Question: Using KendoUI I need to replace an exiting DotNet Charting line graph with KendoUI. Is there a way to reduce the number of vertical lines in the KendoUI line graph?
The following is an Image of the chart I'm replacing and my KendoUi chart:

This is my Kendo UI script:
'''
jQuery('#divChart').kendoChart({
title: {
text: "Overall Score out of 100",
align: "left", font: "18px Arial, Verdana, sans-serif"
},
seriesDefaults: { type: "line" },
legend: { position: "bottom" },
tooltip: { visible: true, format: "{0}%" },
valueAxis:
{
min: 70,
max: 95,
plotBands:
[
{ from: 70, to: 75, color: "#EDF5FF" },
{ from: 80, to: 85, color: "#EDF5FF" },
{ from: 90, to: 95, color: "#EDF5FF" }
]
},
series:
[
{
name: "Some Product",
color:"004990",
tooltip:
{
visible: true,
template: "<b>Some Product</b><br/>Current Score: #= value # "
},
data: [88.27,89.03,89.37,89.65,90.79,90.62,89.67,89.8,89.84,88.99,88.84,88.99,88.15,88.04,87.34,86.95,86.88,86.84,87.07,86.85,86.91,87.31,87.65,87.77,88.21,88.12,88.15,88.62,88.4,88.02,87.9,88.26,88.22,88.2,88.06,88,88.47,88.43,89.09,89.01,88.74,88.98,88.91,89.19,89.61,89.8,89.99,89.48,88.91,88.57,88.74,88.84,89.41,89.46,89.81,89.74,89.75,89.77,89.29,89.52,89.34]
},
{
name: "Some Market Segment",
color:"da7633",
tooltip:
{
visible: true,
template: "<b>Some Market Segment</b><br/>Current Score: #= value # "
},
data: [79.47,79.52,79.34,79.91,80.1,79.2,79.01,78.97,78.95,78.83,78.81,78.01,77.63,77.66,76.53,74.87,75.22,75.74,75.12,74.73,74.89,74.78,74.92,74.95,74.67,74.57,75.15,75.32,75.01,74.2,73.82,73.78,72.77,72.76,71.8,71.81,72.13,72.46,72.24,72.46,72.49,72.98,73.34,74.01,74.13,74.3,74.4,74.25,73.81,73.52,73.59,73.49,73.41,73.51,73.72,73.27,74.23,73.99,73.97,73.83,73.79] } ],
categoryAxis:
{
labels: { rotation: -45 },
categories: [,,,,,,,,,,2008,,,,,,,,,,,,2009,,,,,,,,,,,,2010,,,,,,,,,,,,2011,,,,,,,,,,,,2012,,]
}
'''
});
Any help would be greatly appreciated.
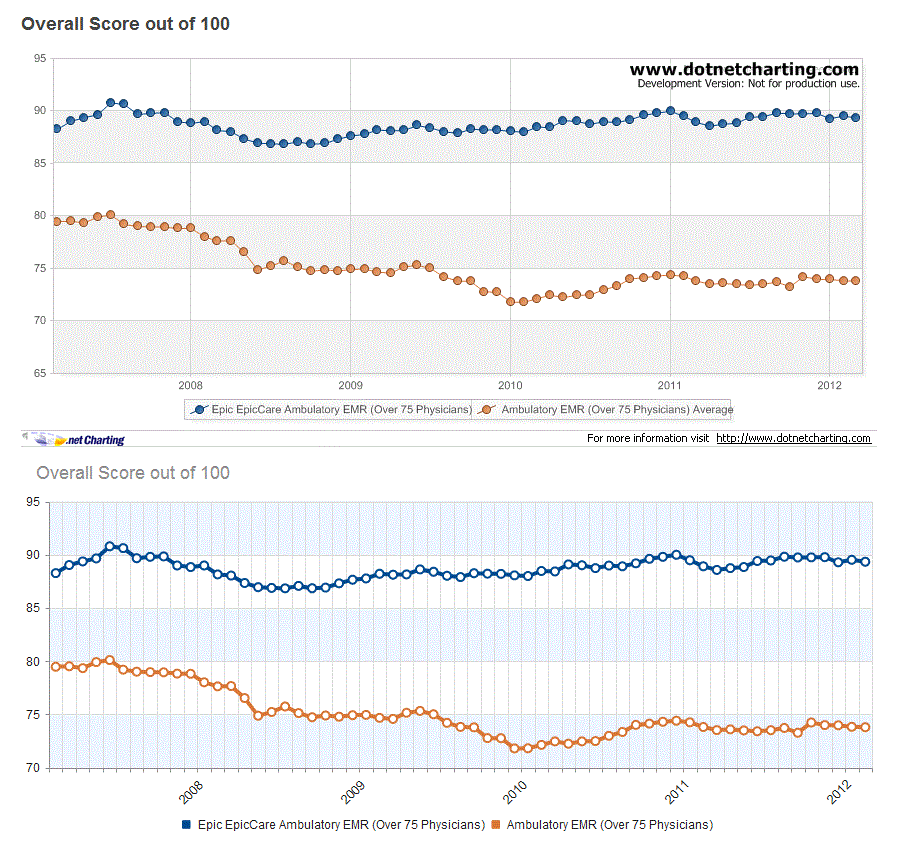
Answer: Reducing the number of major grid lines is not possible in the current version.
The axes support 'skip' and 'step' options, but only for the labels:
'''
categoryAxis: {
labels: {
step: 2 // Render every second label
}
}
'''
We plan to extend this functionality to the major grid lines and ticks soon.
In addition, a true Date axis is also in the works. It will support common scenarios, such as this out of the box.